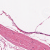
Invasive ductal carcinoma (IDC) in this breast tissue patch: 0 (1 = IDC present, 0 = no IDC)